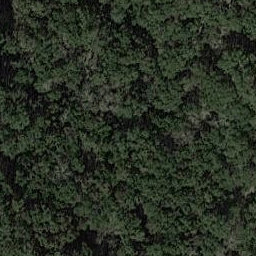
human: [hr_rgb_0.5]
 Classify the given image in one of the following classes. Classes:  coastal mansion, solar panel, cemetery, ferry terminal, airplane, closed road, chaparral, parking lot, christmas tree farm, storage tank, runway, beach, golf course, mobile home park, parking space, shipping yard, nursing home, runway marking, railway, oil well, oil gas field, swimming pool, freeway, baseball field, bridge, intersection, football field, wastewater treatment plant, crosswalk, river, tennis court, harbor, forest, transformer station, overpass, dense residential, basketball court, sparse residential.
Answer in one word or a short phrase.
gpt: forest